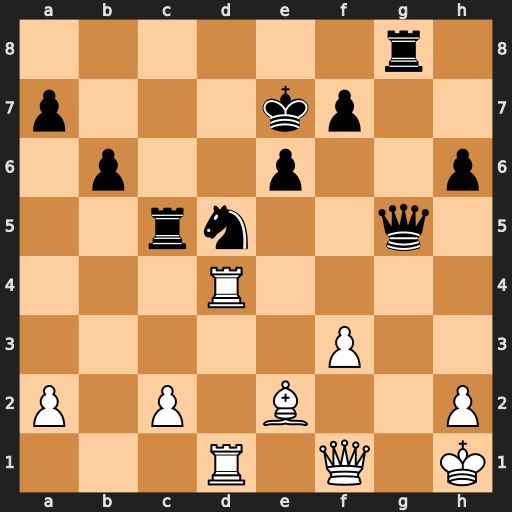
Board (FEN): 6r1/p3kp2/1p2p2p/2rn2q1/3R4/5P2/P1P1B2P/3R1Q1K
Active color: w
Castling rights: -
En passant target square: -
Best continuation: Rg4 Ne3 Rxg5